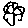
Label: flower